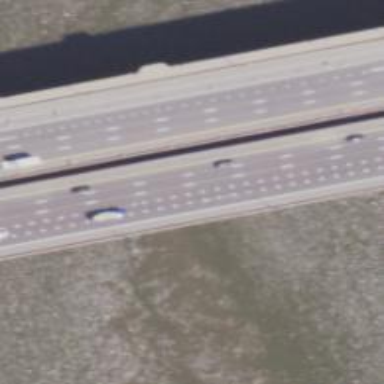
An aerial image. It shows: Bridge over motorway.